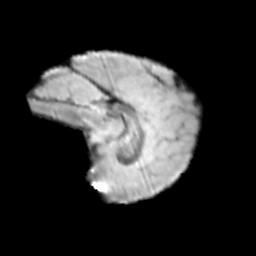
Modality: T2w
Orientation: sagittal
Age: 10
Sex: female
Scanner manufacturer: siemens
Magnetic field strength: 3 T
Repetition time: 3.8 s
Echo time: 0.07 s